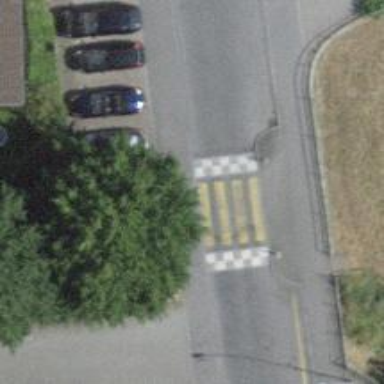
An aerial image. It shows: Residential road with asphalt surface. It has separate sidewalks on both sides.